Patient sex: M
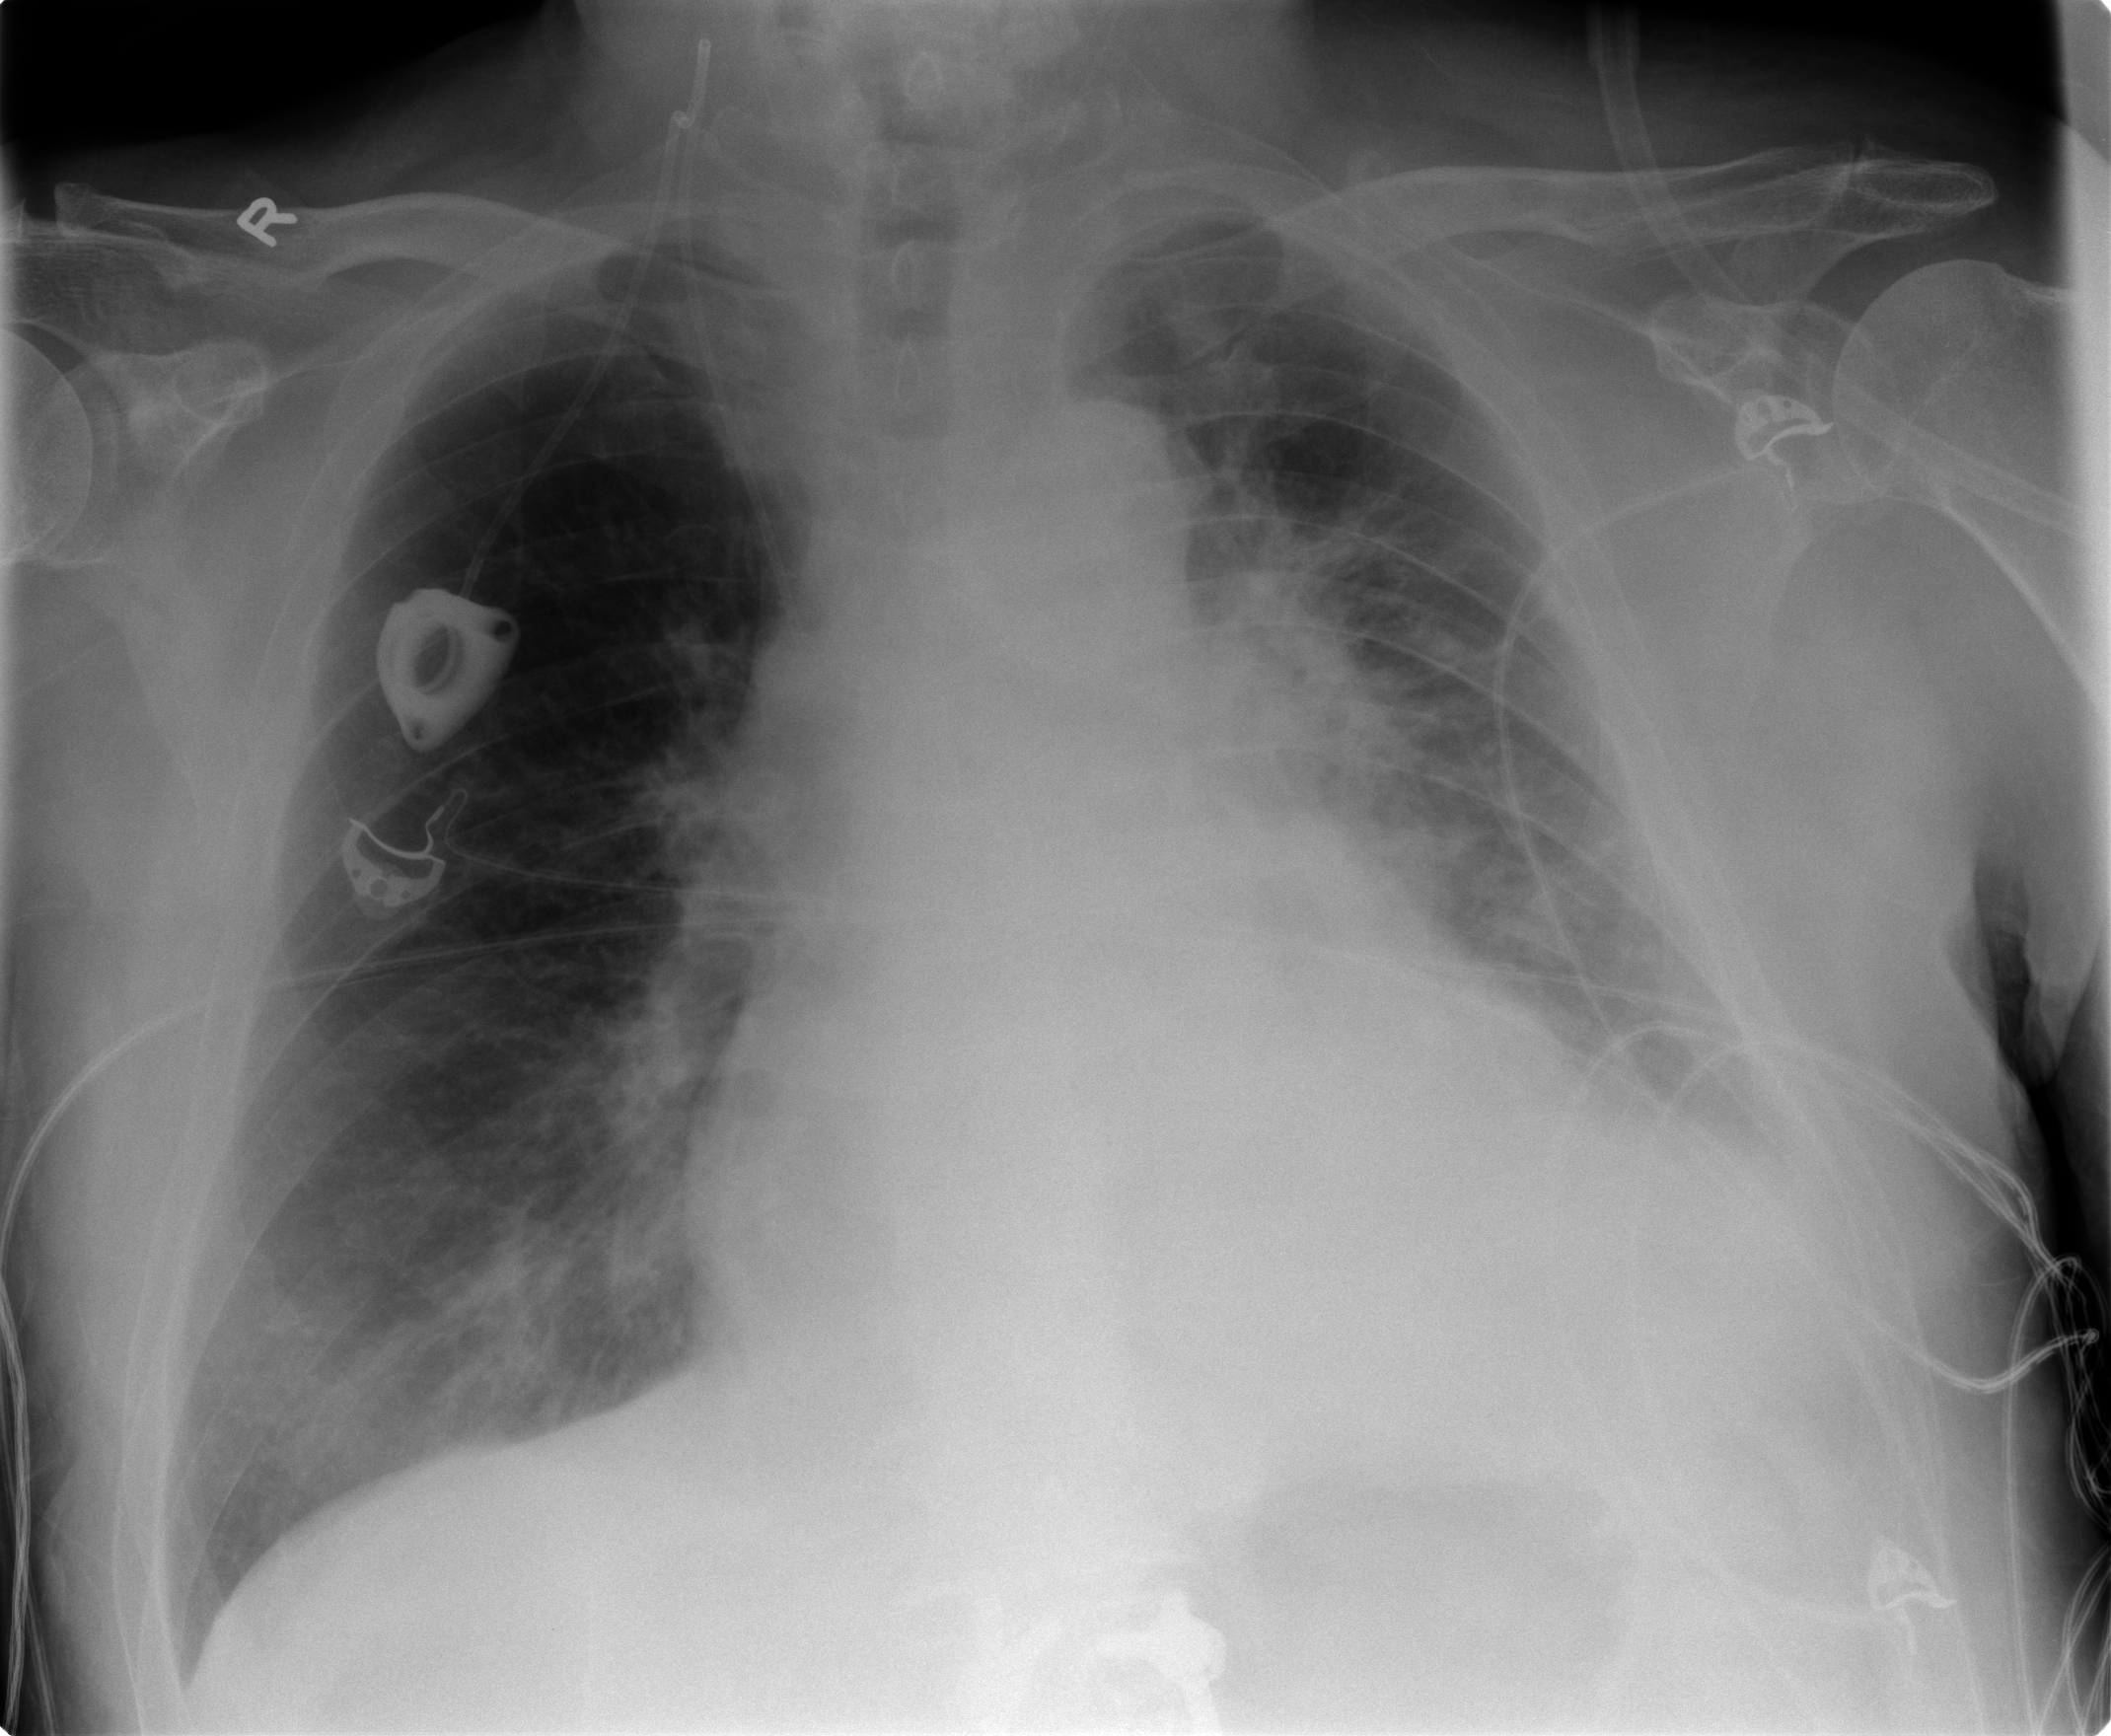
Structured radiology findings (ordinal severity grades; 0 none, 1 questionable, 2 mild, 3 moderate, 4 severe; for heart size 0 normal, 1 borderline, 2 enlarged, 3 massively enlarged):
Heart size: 2
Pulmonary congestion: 2
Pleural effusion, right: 0
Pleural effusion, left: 2
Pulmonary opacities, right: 0
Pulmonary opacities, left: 2
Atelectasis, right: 2
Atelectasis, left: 2